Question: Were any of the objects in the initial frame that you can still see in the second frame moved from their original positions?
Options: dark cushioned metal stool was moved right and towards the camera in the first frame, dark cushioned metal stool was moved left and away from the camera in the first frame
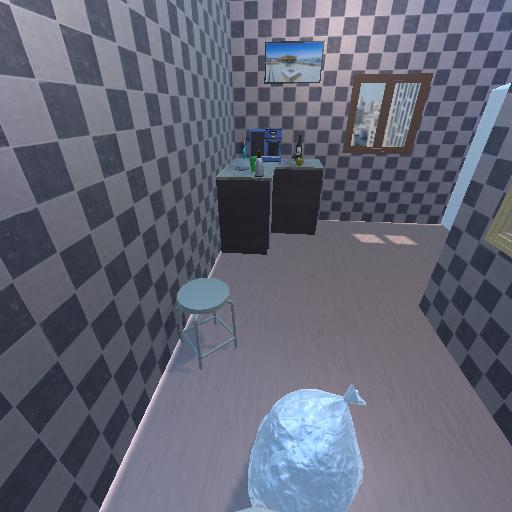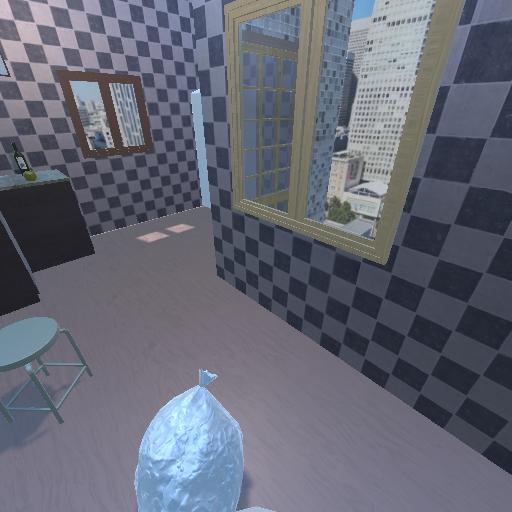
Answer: dark cushioned metal stool was moved right and towards the camera in the first frame